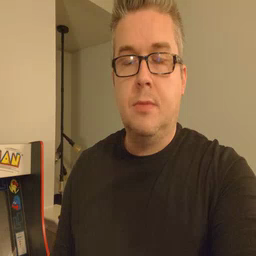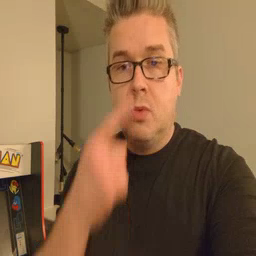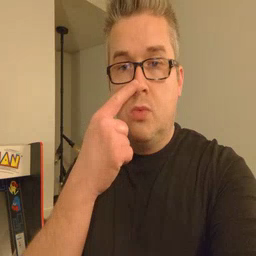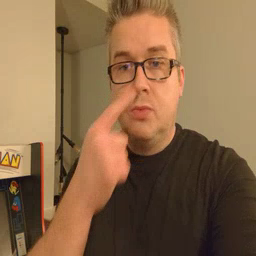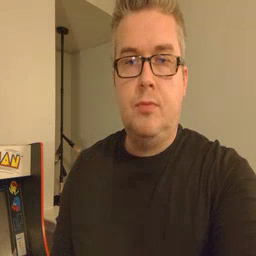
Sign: nose